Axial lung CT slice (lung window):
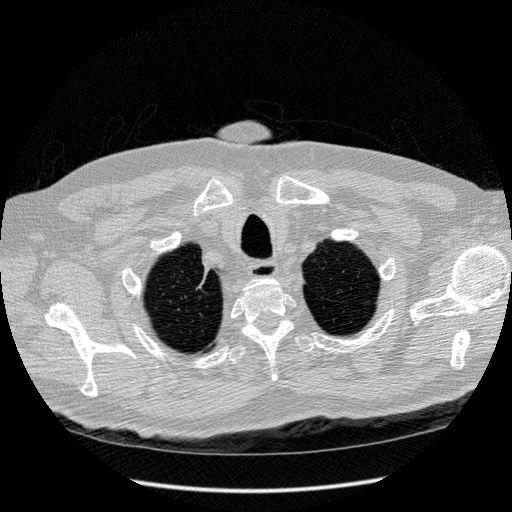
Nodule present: no